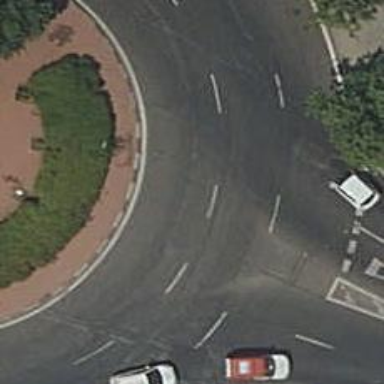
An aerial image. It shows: Roundabout at primary highway.